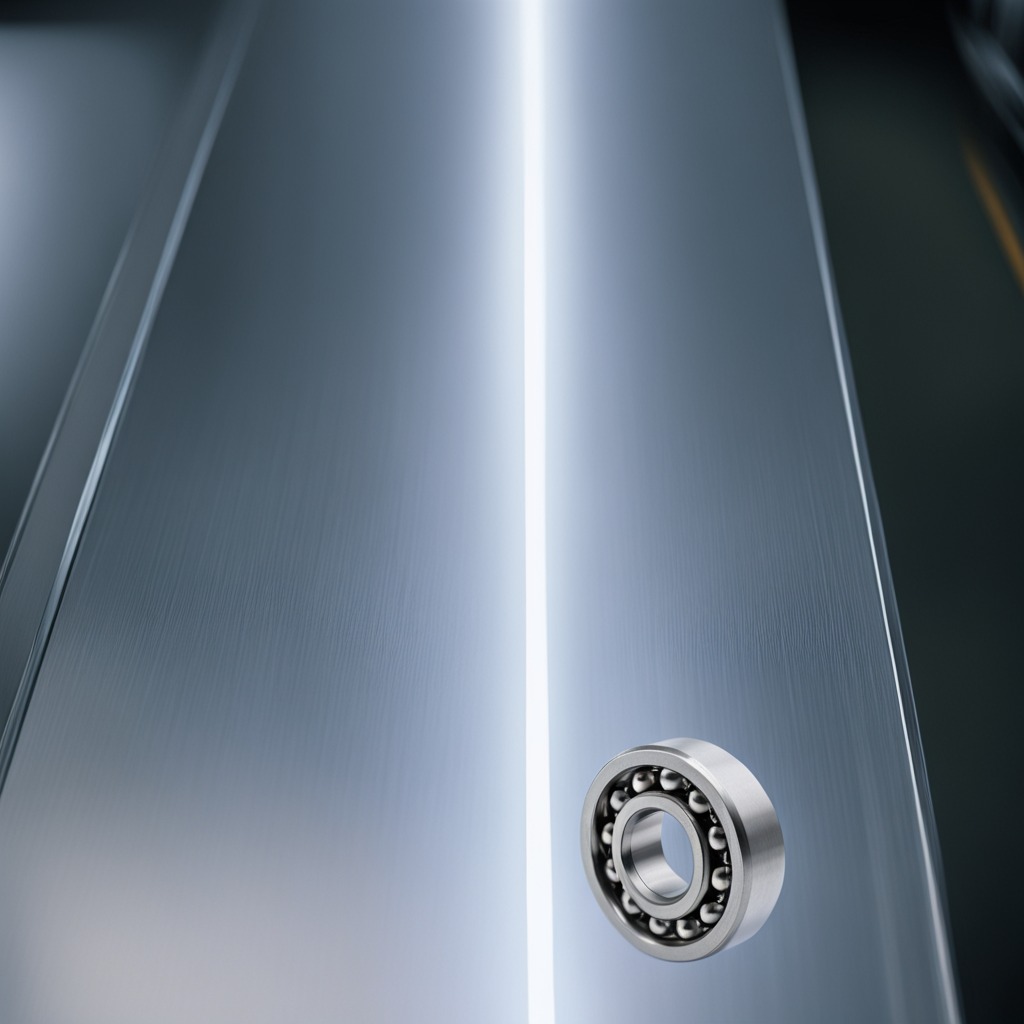
A metal ball bearing is lying on a metal table in a machine shop under fluorescent lights.